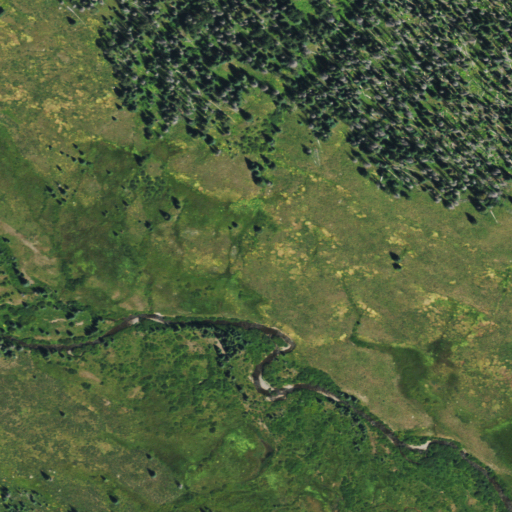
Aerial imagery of plain(s) in Colorado named Trujillo Meadows containing woody wetlands, herbaceous wetlands, evergreen forest, shrub, grassland, and deciduous forest